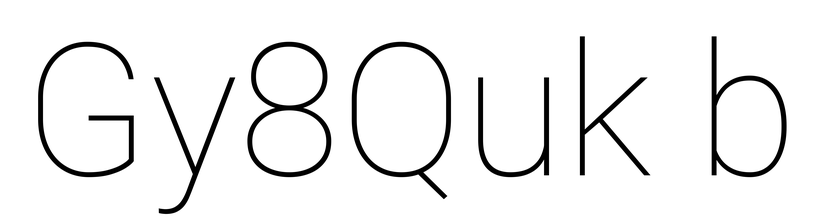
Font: Roboto_Thin